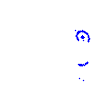
Particle: proton